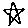
Label: star